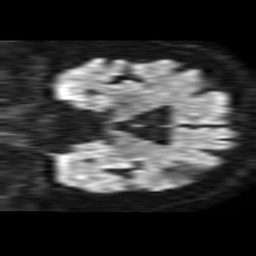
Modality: TRACE
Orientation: coronal
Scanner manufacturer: philips
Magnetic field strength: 1.5 T
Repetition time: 3.652 s
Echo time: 0.07117 s